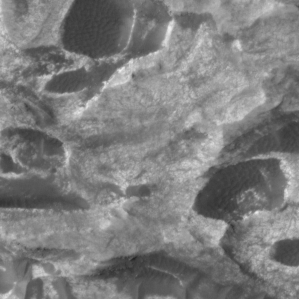
Label: non_frost